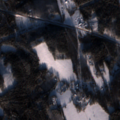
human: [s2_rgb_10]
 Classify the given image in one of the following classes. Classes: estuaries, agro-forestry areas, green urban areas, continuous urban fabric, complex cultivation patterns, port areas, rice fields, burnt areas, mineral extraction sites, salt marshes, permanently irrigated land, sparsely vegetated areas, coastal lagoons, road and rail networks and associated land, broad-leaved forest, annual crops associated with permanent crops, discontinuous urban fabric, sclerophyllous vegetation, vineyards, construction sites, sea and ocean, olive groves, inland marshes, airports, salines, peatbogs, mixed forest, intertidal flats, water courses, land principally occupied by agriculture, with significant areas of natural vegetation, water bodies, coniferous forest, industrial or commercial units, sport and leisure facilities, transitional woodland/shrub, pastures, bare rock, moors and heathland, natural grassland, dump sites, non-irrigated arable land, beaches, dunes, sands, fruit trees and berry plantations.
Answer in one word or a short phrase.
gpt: non-irrigated arable land, broad-leaved forest, coniferous forest, mixed forest, transitional woodland/shrub